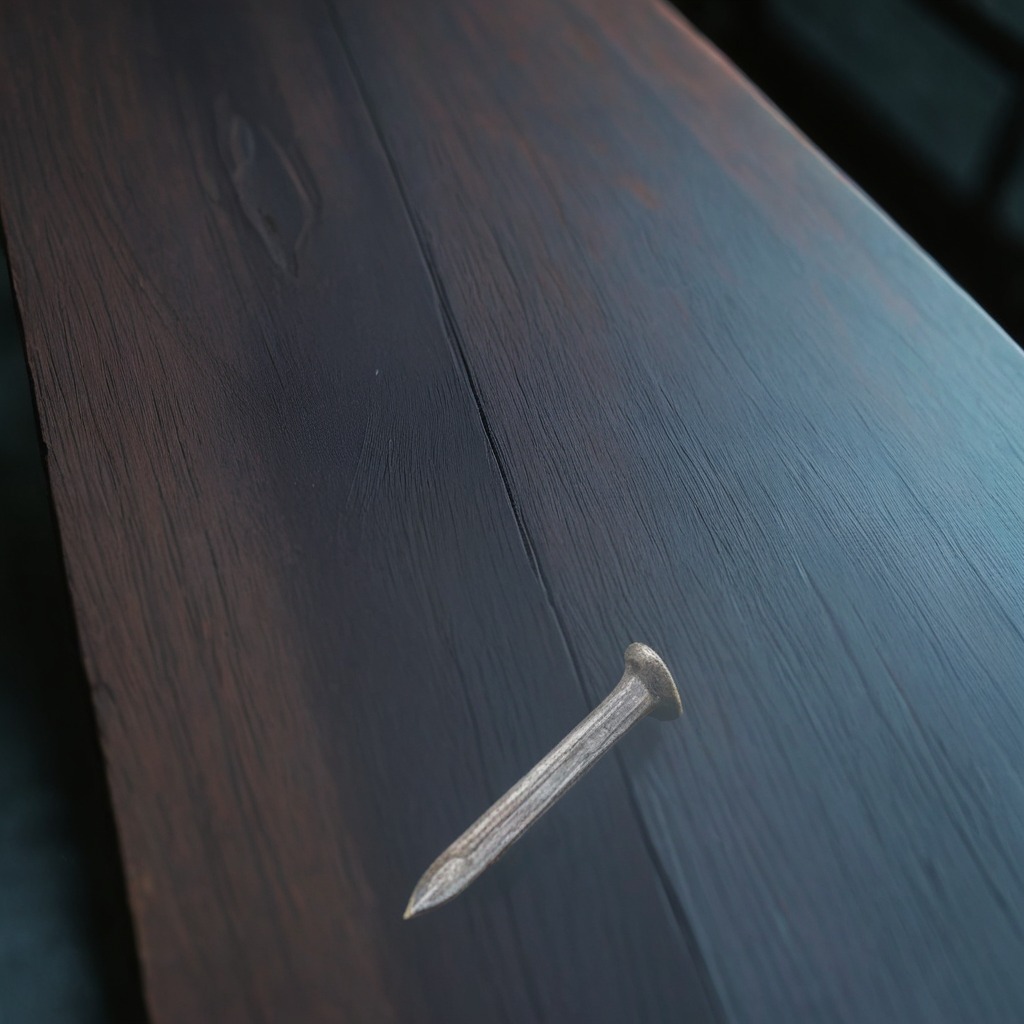
An iron nail lies on the table.